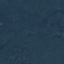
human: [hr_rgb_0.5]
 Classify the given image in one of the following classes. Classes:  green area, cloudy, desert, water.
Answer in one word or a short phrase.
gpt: green area